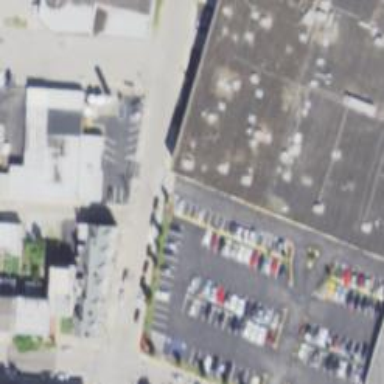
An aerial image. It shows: Parking area with surface.